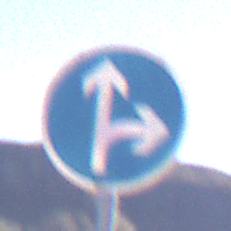
Verkehrszeichen: VorgeschriebeneFahrtrichtungGeradeausOderRechts
Umgebung: Outdoor, Nature
Tageszeit: Midday
Wetter: Clear
Licht: Natural
Jahreszeit: NotSpecified
Kontrast: HighContrast